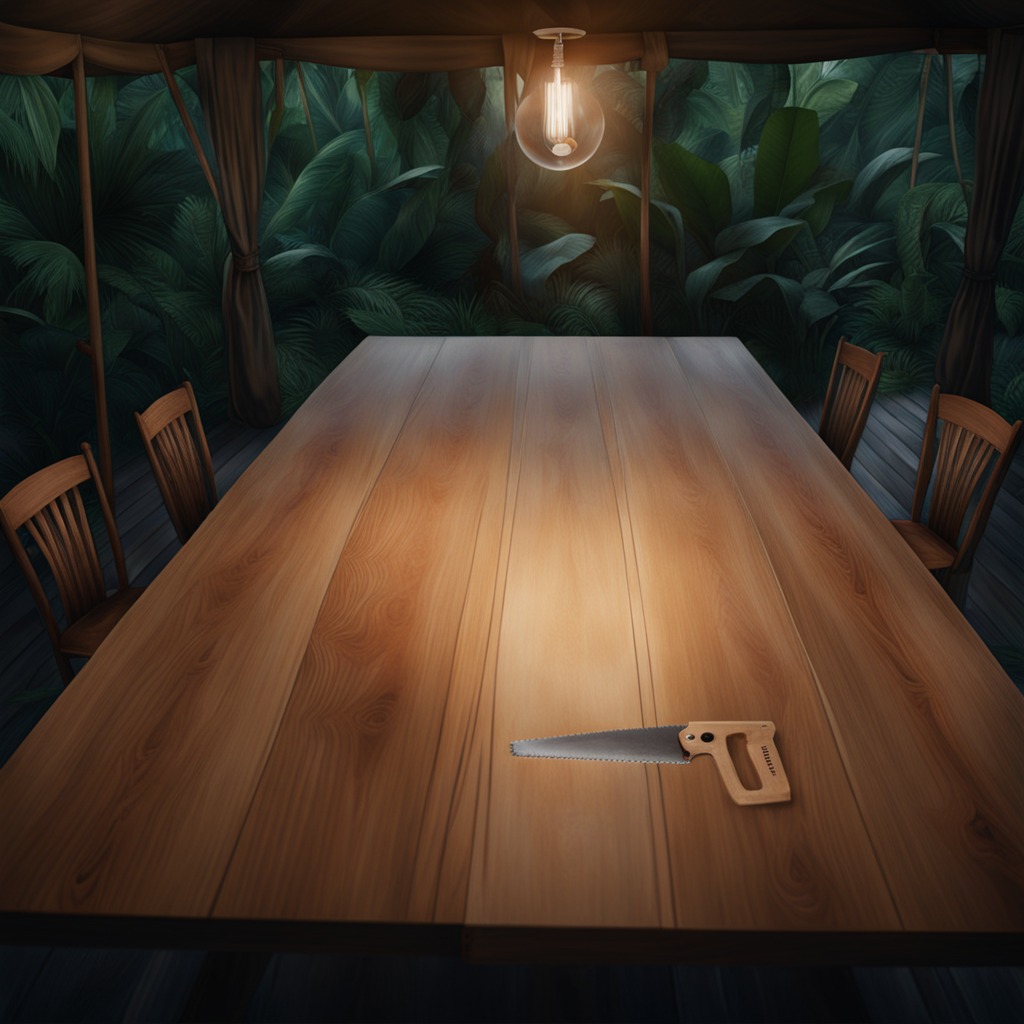
A metal saw is lying on a wooden table inside a jungle field workshop tent at night.